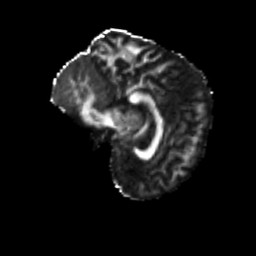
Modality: FA
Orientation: sagittal
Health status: ill
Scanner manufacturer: siemens
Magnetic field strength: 3 T
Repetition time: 6.8 s
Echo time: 0.097 s